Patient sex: M
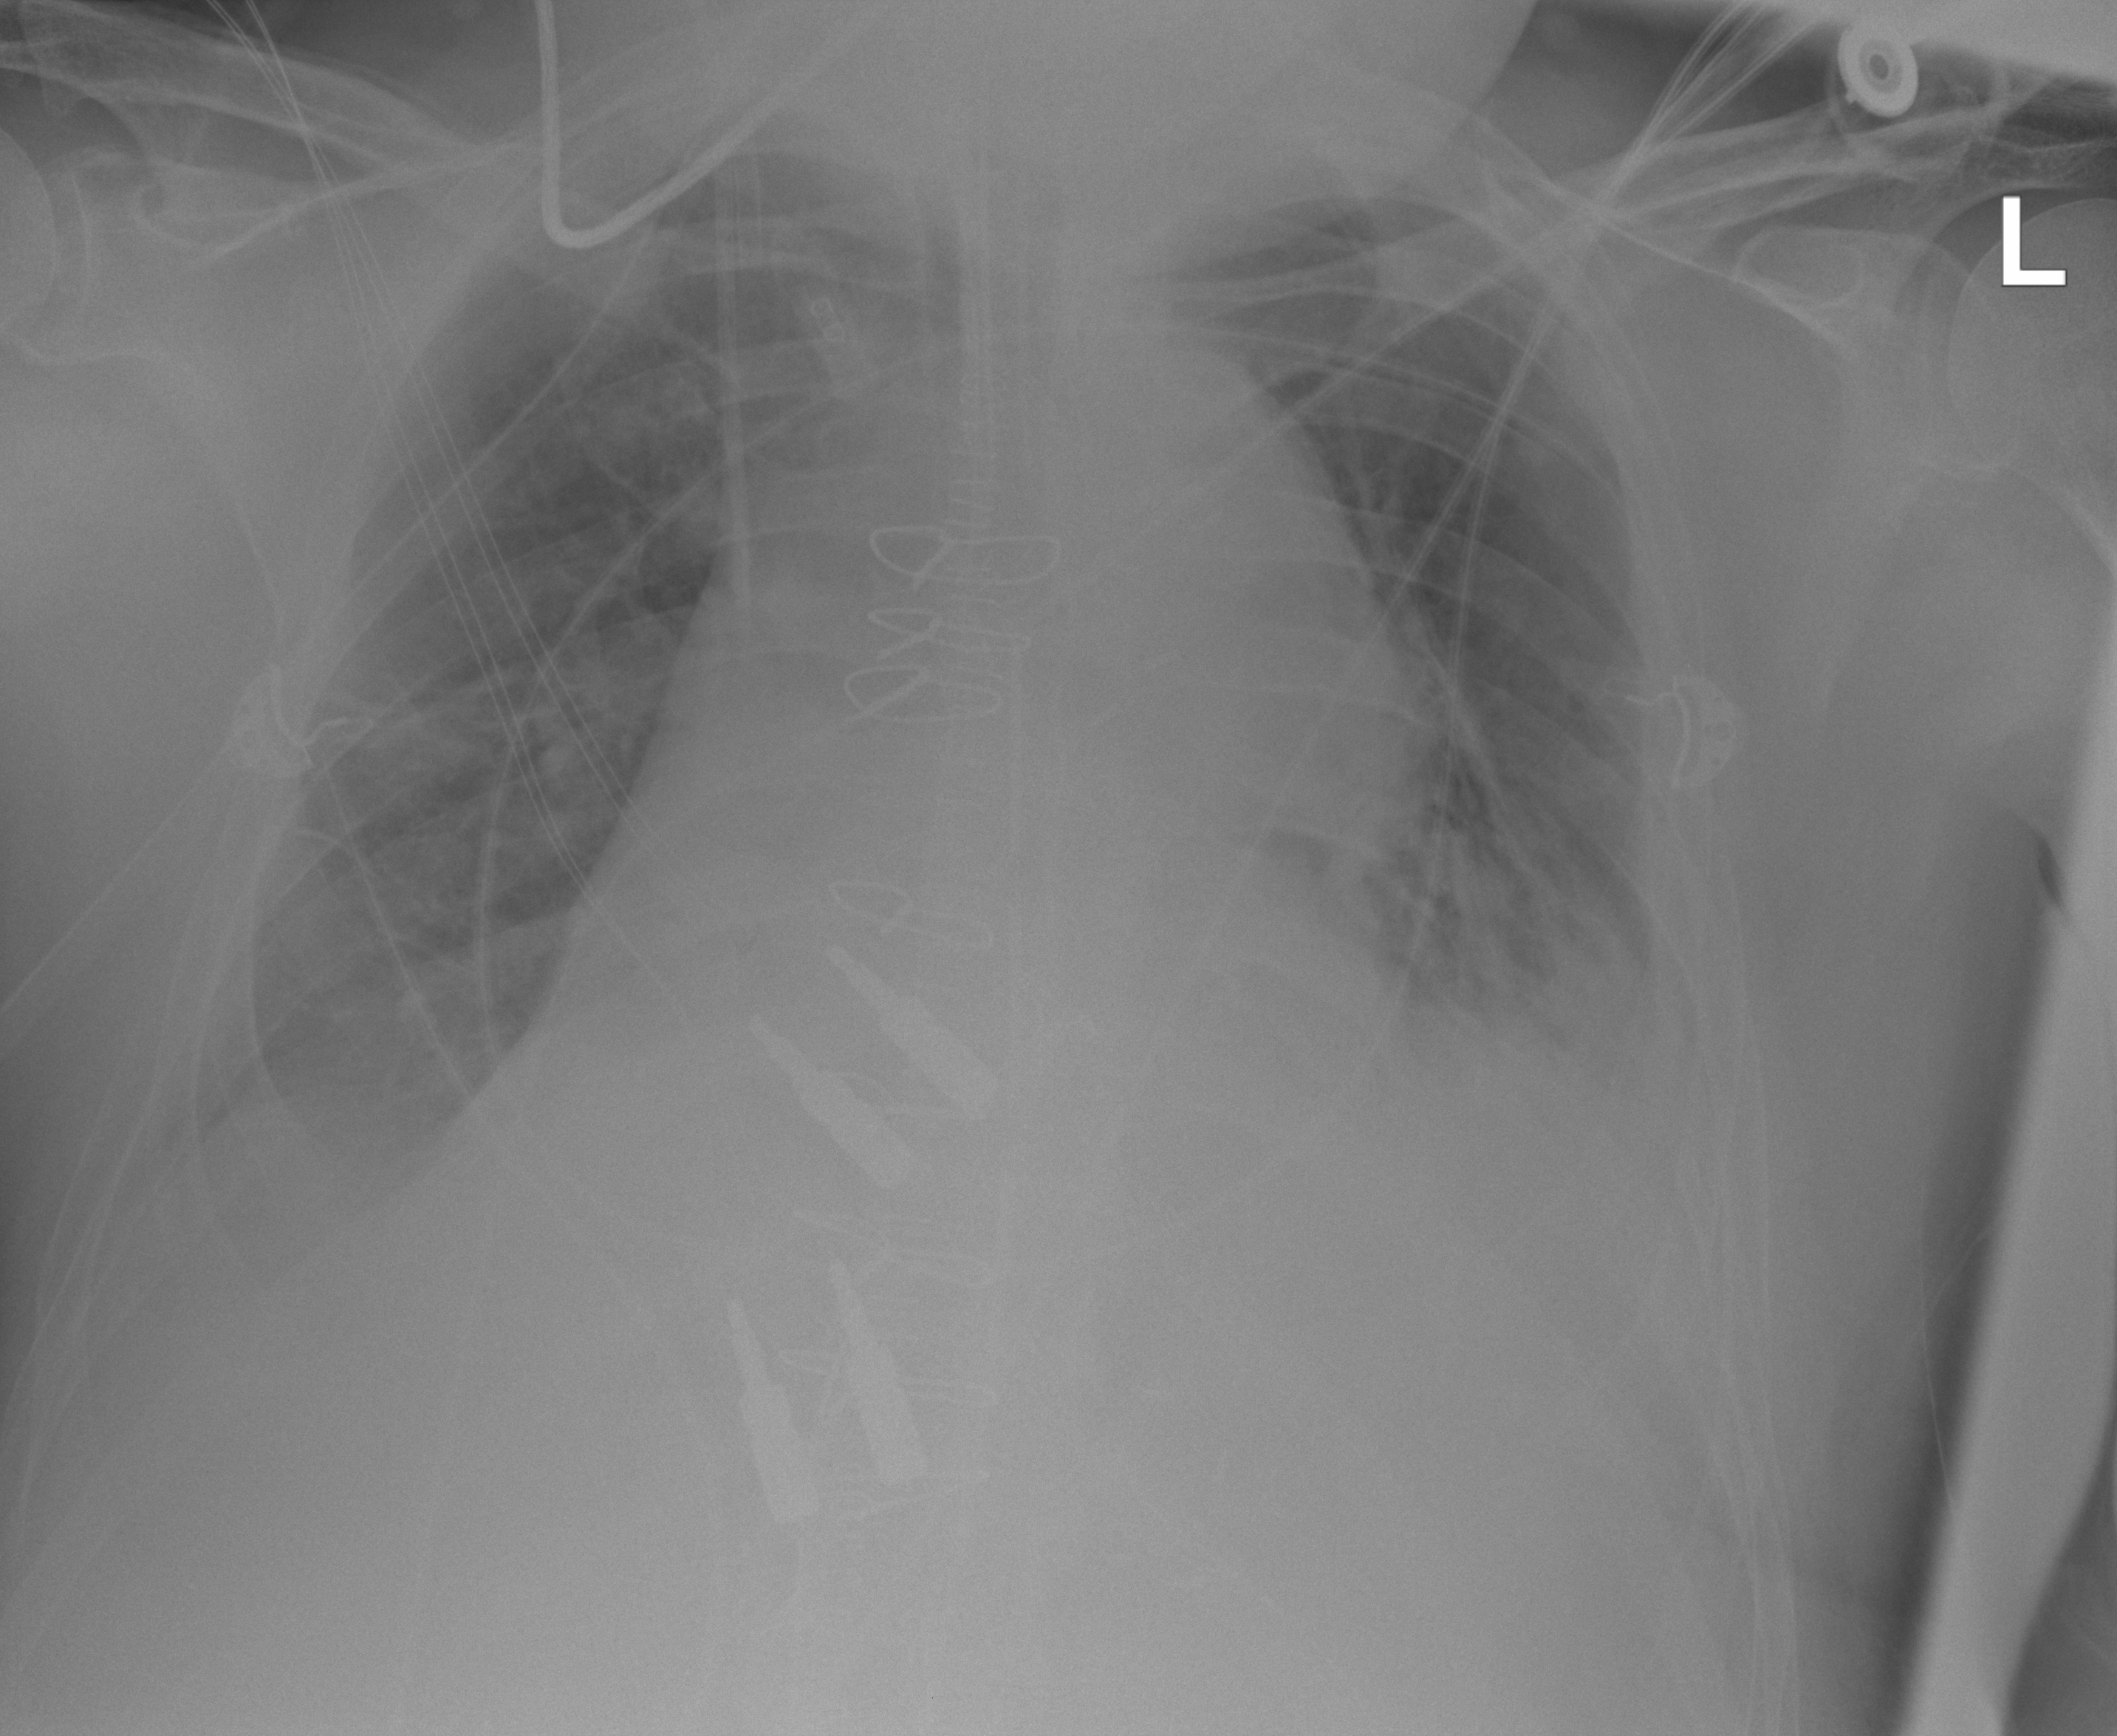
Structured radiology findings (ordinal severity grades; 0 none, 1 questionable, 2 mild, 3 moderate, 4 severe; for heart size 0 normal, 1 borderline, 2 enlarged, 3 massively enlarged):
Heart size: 3
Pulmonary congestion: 2
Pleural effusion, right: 2
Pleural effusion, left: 2
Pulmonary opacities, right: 0
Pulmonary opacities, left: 2
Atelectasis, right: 2
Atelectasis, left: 2